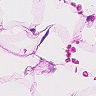
Metastatic tissue present: no